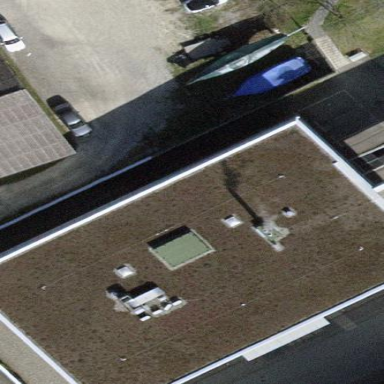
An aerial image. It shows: Commercial building.